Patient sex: F
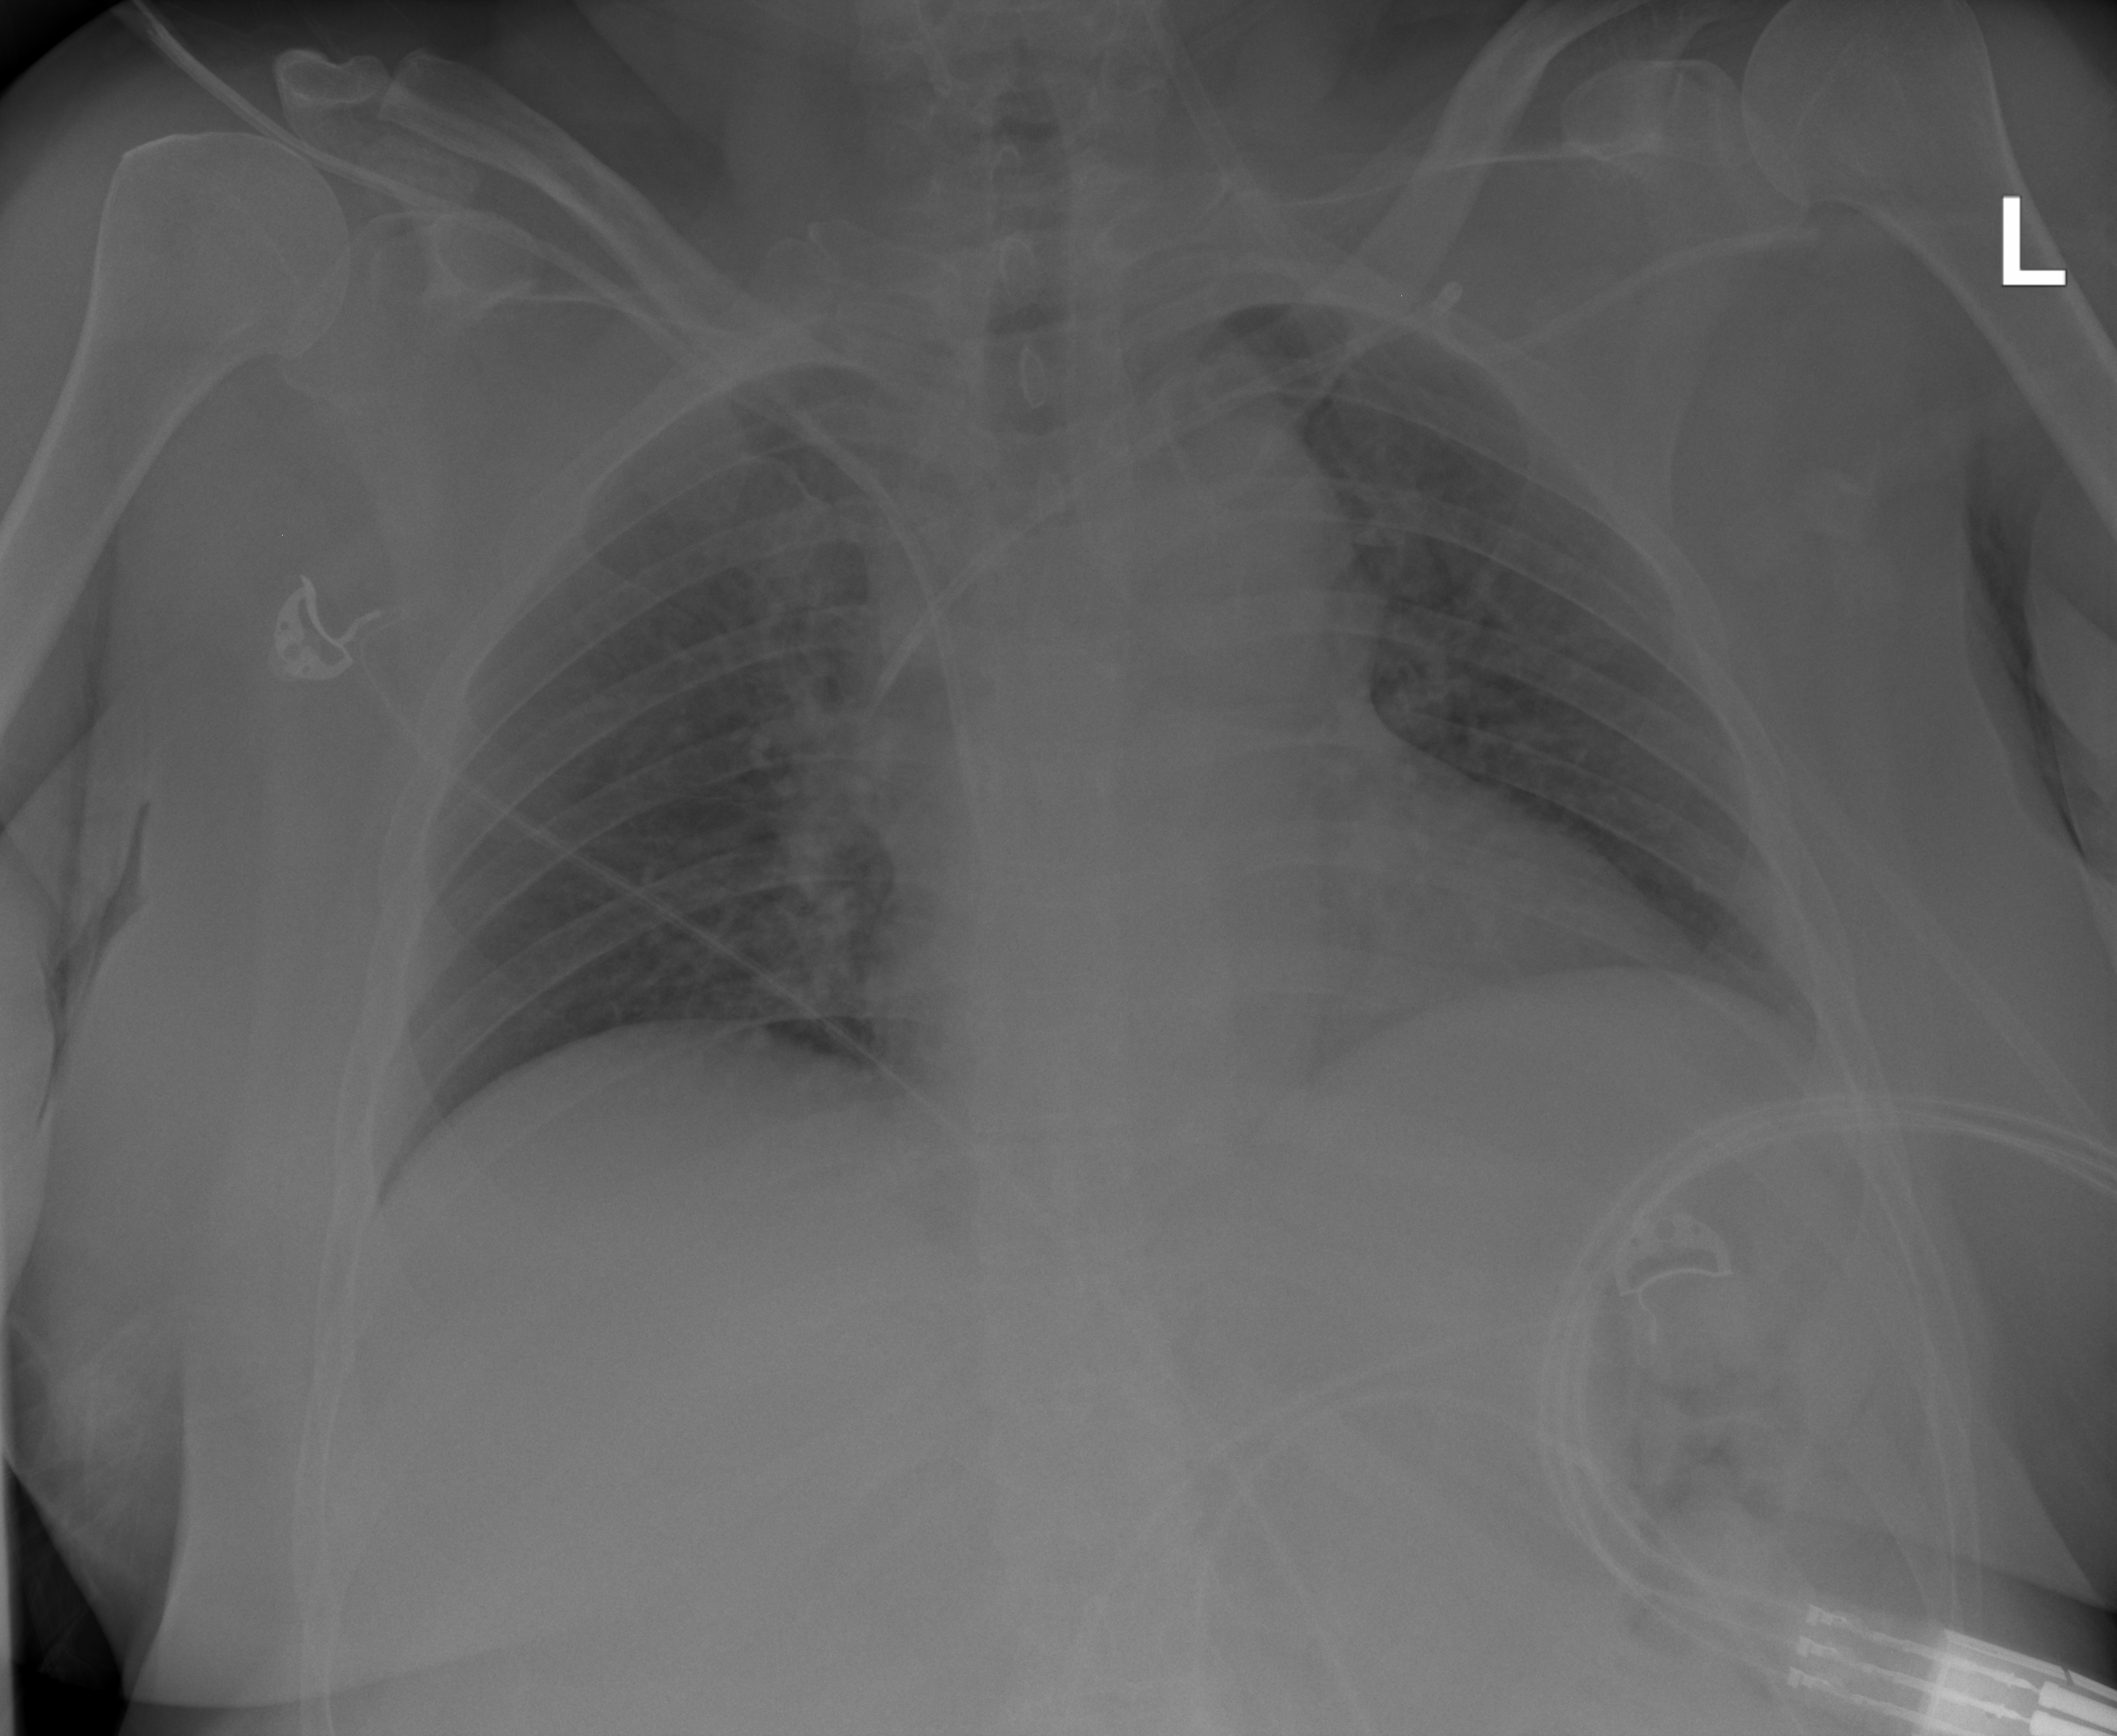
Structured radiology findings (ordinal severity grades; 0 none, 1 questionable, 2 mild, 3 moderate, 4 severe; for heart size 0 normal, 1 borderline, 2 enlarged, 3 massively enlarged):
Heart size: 1
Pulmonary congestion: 1
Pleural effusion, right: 0
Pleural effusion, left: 0
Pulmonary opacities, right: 0
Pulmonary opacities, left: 0
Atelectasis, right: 0
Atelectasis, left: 0